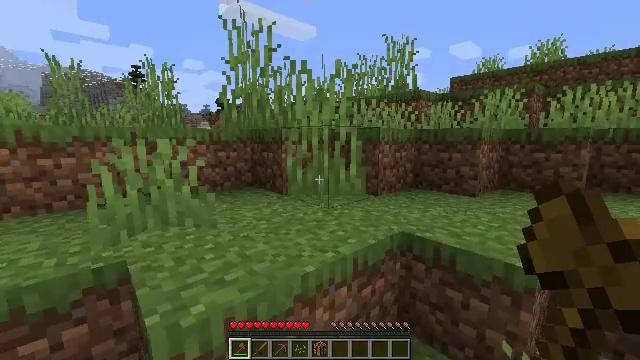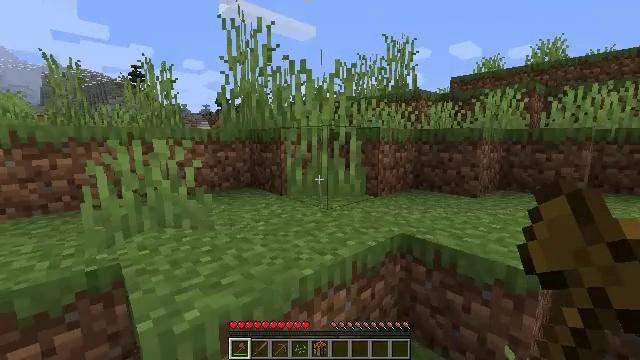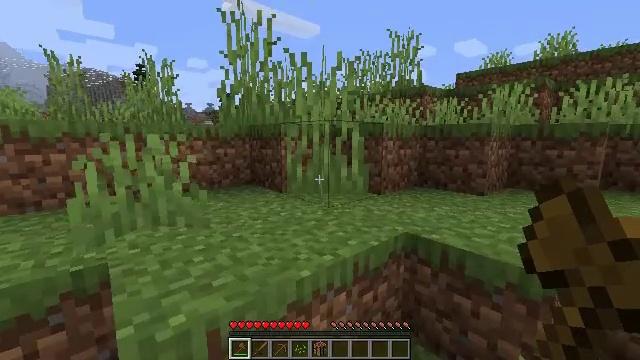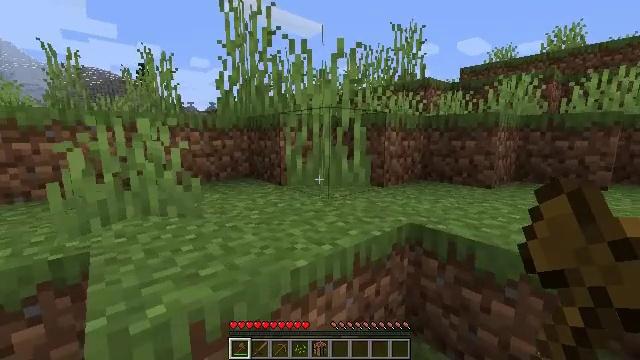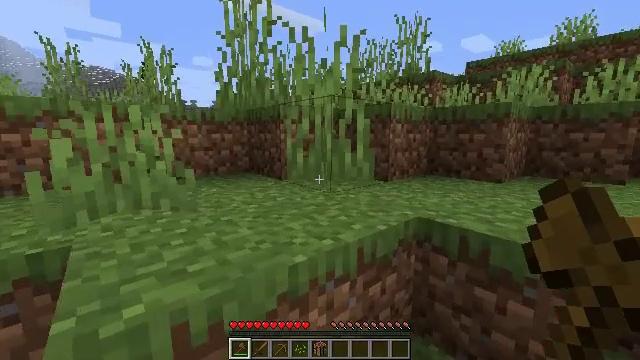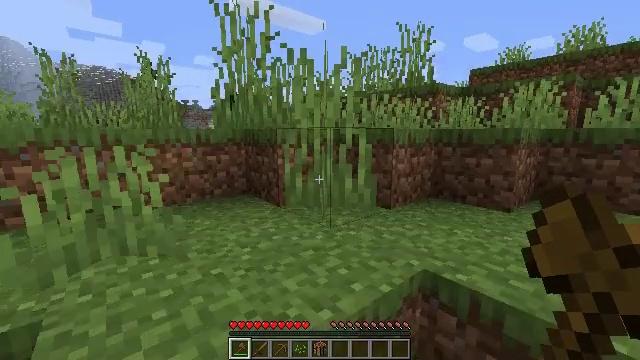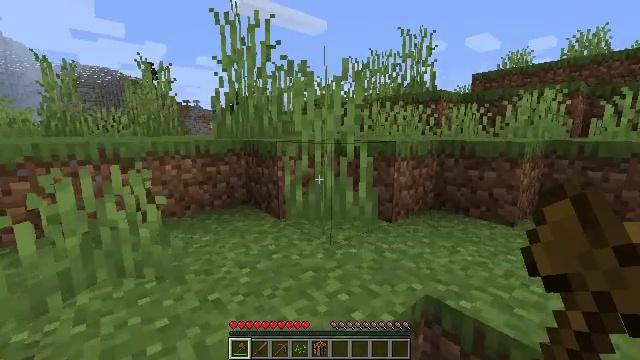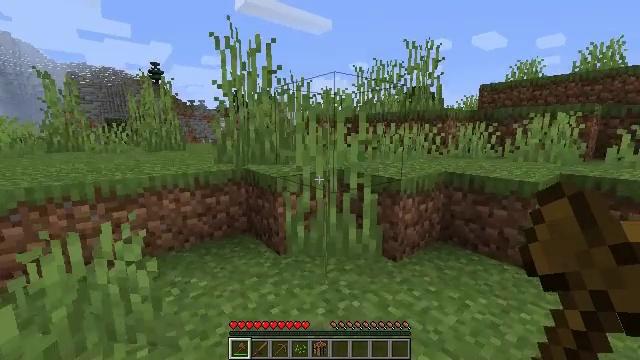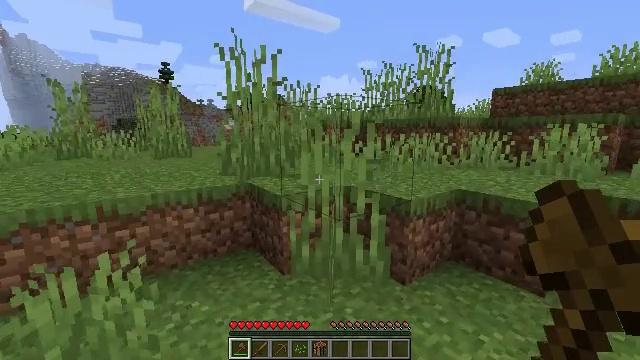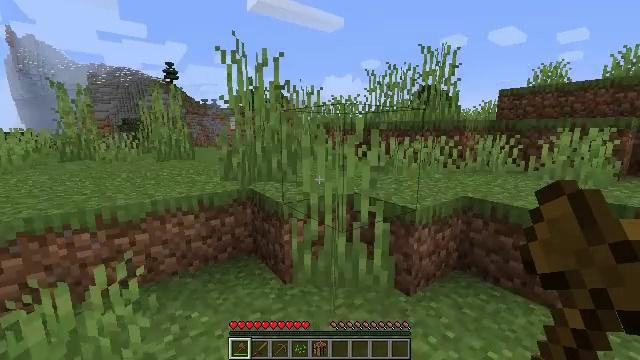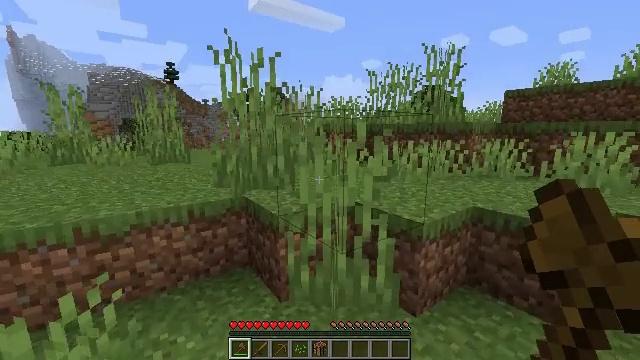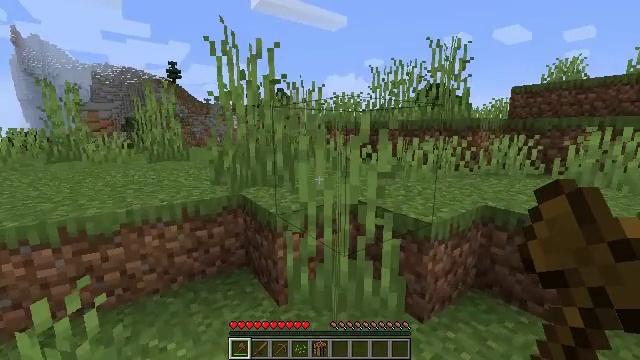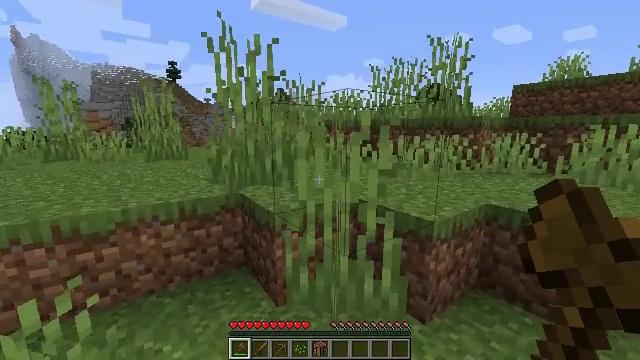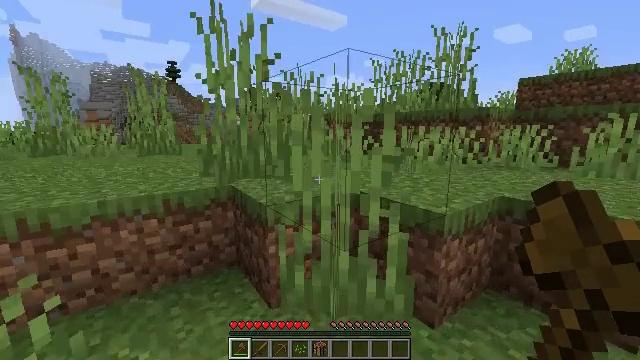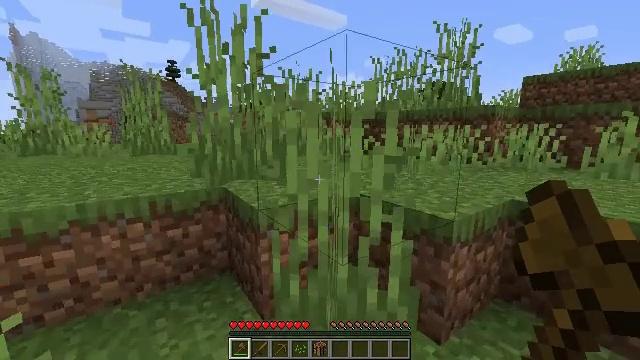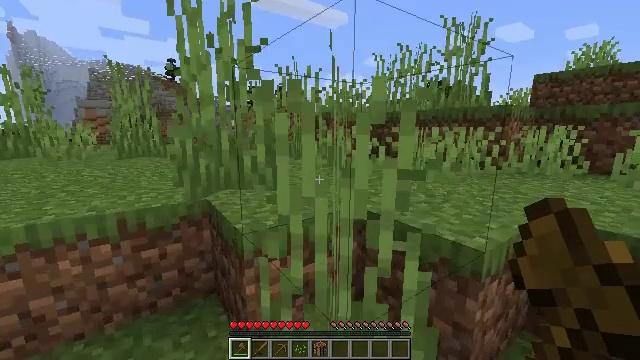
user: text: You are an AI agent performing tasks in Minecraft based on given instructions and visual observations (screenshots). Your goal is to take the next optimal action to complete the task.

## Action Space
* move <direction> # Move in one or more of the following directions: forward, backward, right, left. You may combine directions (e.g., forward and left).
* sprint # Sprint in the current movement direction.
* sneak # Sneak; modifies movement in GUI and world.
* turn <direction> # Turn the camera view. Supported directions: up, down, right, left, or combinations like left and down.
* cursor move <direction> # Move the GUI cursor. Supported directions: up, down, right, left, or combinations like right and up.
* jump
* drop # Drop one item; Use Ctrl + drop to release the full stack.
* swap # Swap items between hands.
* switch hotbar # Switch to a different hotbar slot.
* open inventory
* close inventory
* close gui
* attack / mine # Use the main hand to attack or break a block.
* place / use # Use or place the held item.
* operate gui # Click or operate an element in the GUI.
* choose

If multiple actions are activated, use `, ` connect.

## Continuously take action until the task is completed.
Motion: motion action
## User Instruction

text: Break the pumpkin to collect it.
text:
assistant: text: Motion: move forward
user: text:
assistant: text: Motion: move forward
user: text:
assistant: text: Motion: move forward
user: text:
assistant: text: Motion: move forward
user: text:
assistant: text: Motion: move forward, jump
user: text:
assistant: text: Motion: move forward, jump
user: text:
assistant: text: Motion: move forward, jump
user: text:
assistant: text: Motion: move forward, turn left, jump
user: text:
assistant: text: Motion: move forward
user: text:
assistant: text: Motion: move forward
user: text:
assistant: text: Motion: move forward
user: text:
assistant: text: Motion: move forward
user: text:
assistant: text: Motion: move forward
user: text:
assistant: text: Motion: move forward
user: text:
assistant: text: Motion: move forward
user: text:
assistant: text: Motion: move forward
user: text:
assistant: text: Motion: move forward
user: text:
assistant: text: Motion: move forward
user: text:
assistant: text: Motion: move forward, jump
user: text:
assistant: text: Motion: move forward, jump
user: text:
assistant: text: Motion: move forward, jump
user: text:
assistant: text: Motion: move forward, jump
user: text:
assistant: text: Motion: move forward, jump
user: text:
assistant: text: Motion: move forward
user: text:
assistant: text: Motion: move forward
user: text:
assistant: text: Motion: move forward
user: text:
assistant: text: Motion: move forward
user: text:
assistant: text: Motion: move forward
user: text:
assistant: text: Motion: move forward
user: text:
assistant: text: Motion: move forward